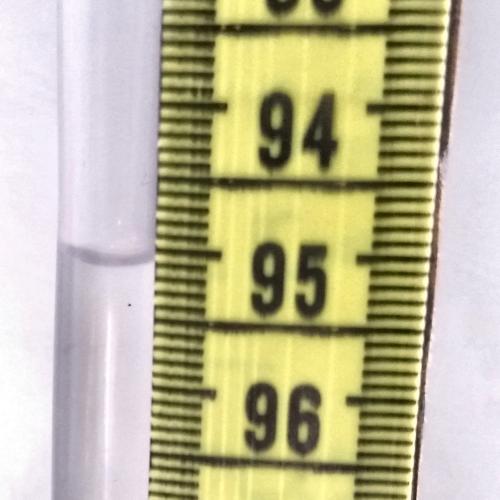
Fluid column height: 95.1 cm